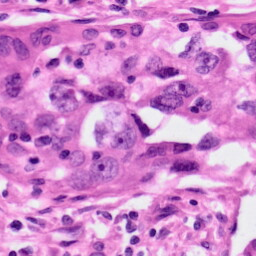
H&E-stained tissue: Lung